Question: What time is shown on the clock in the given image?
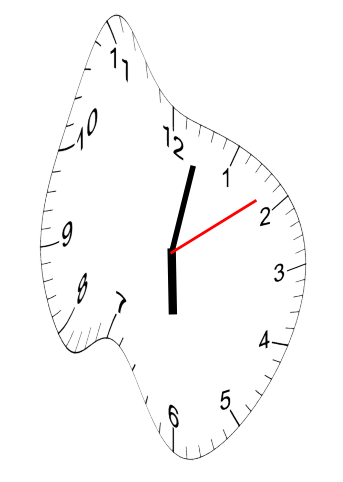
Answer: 06:02:09